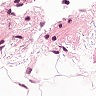
Metastatic tissue present: no